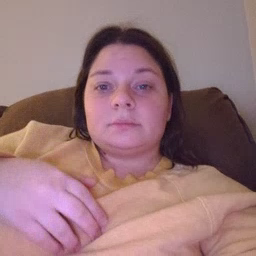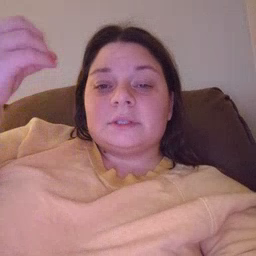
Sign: sun